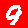
Digit: 9